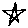
Label: star